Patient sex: F
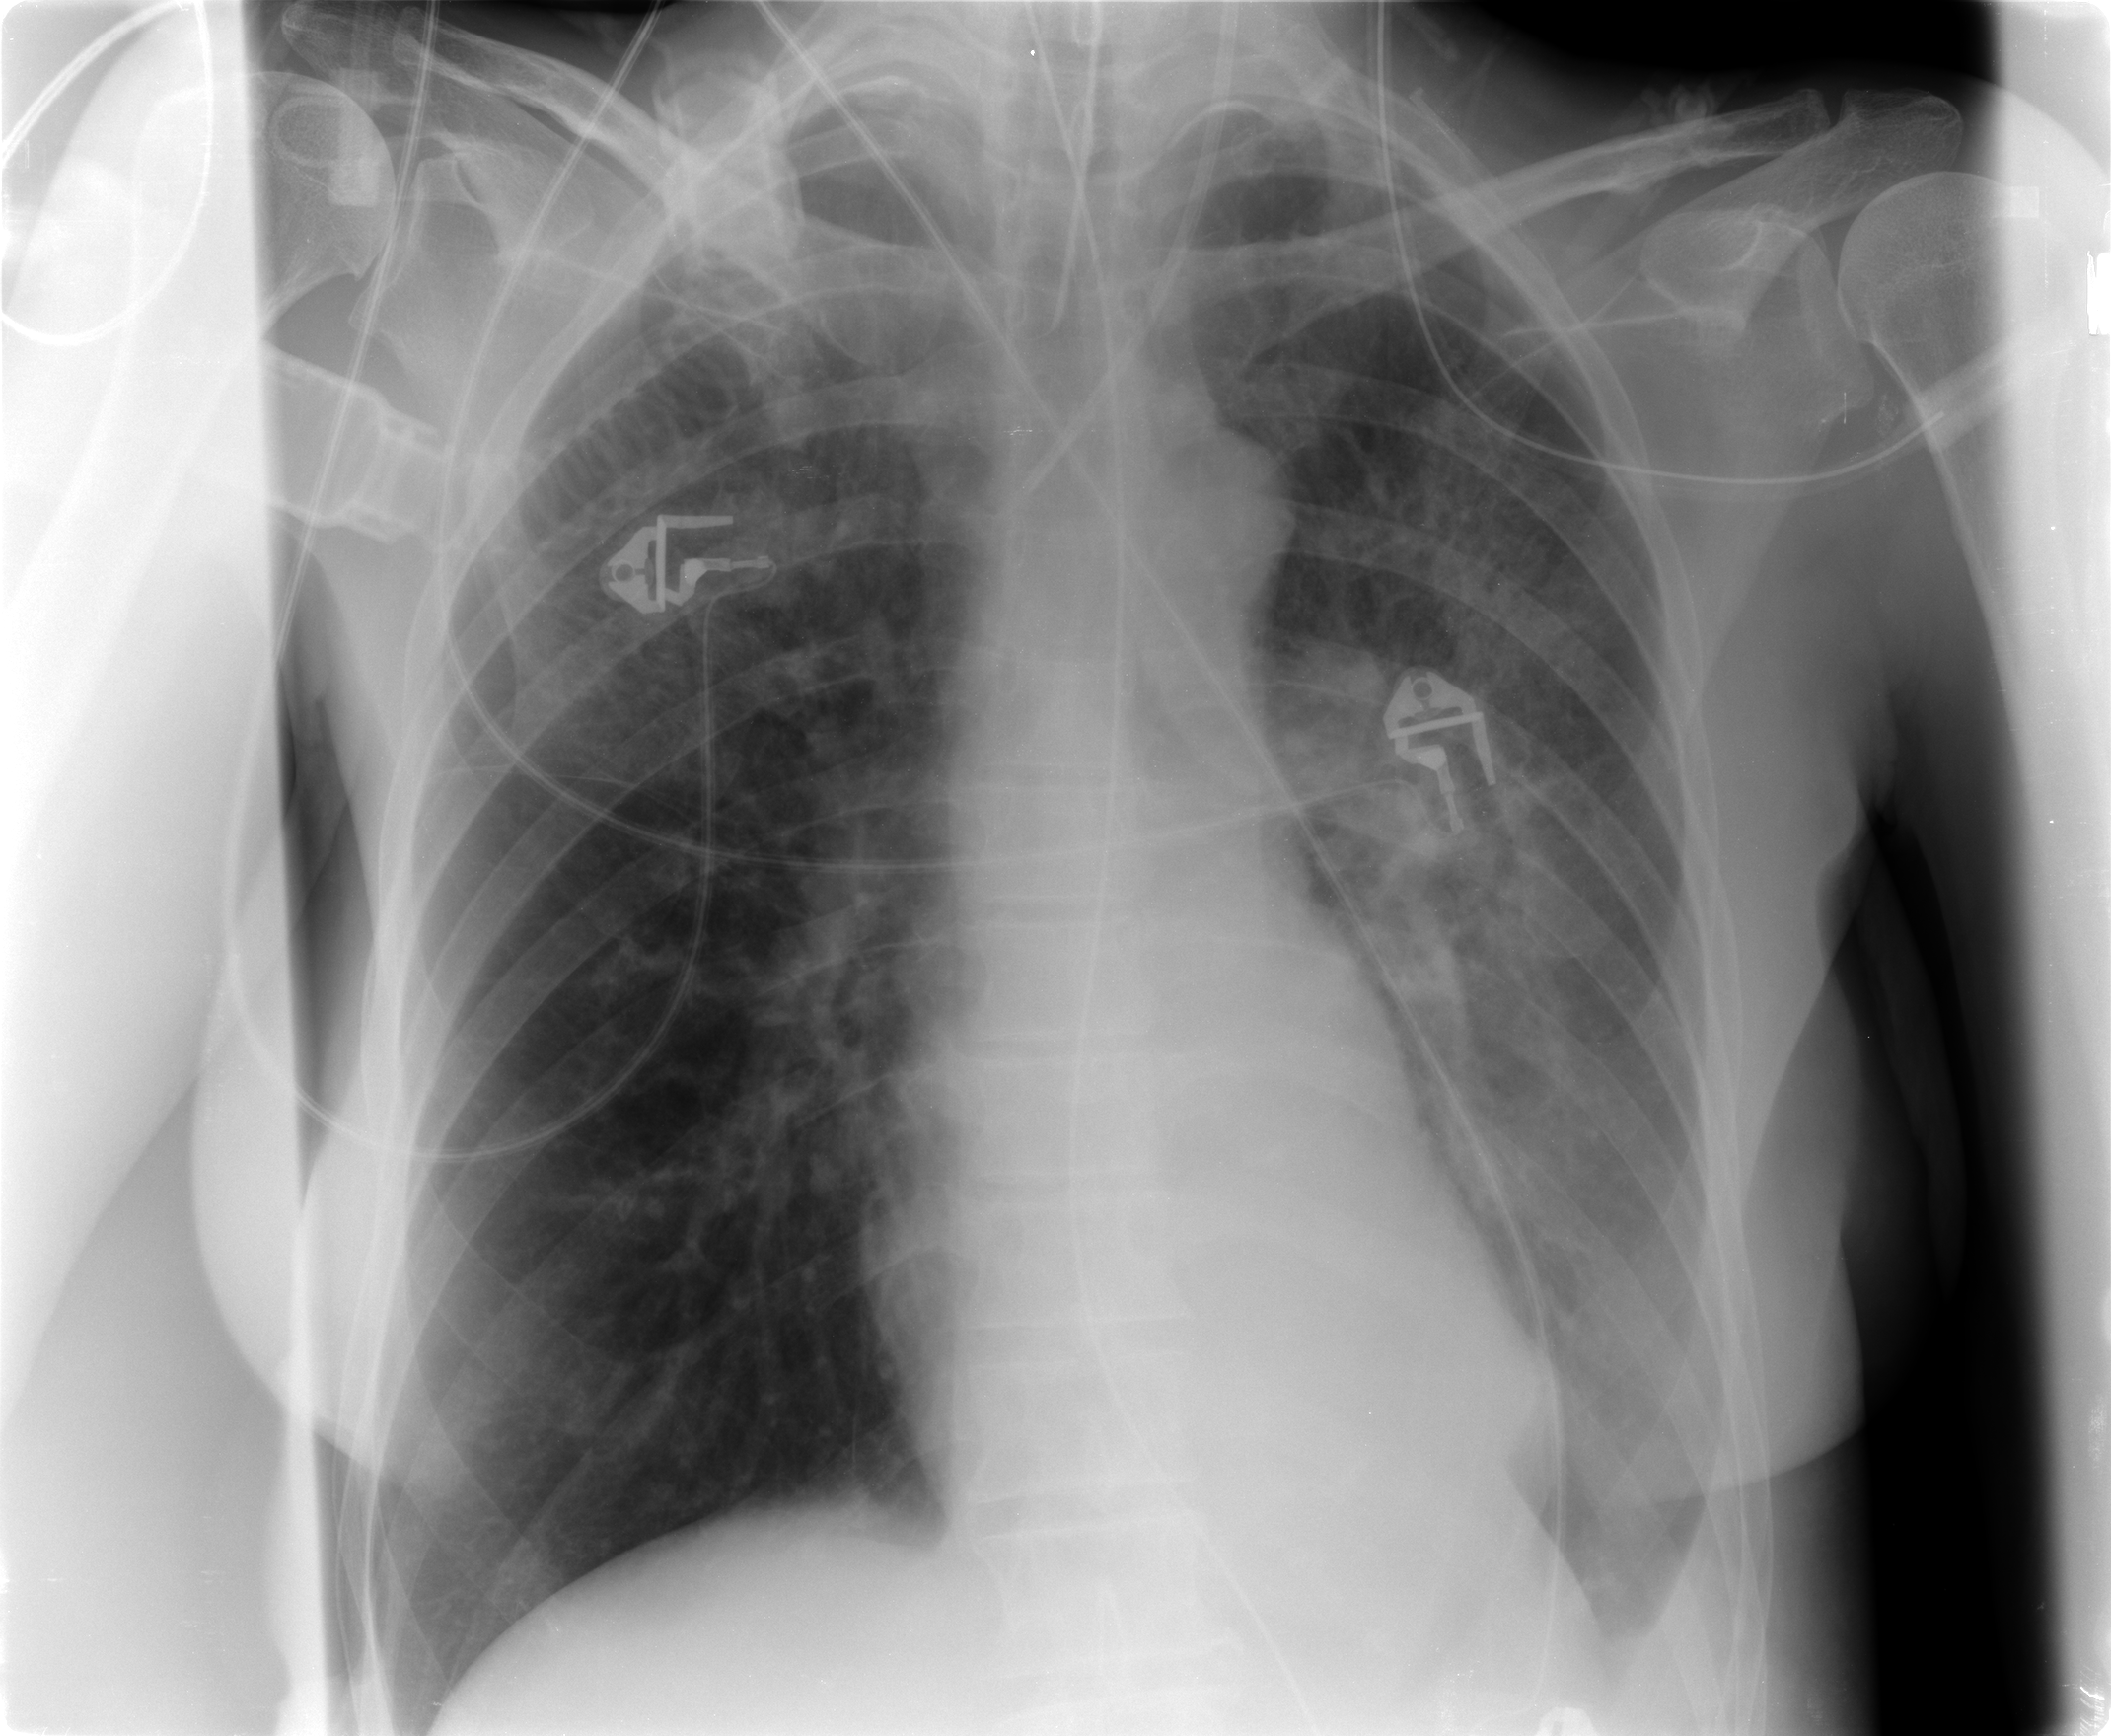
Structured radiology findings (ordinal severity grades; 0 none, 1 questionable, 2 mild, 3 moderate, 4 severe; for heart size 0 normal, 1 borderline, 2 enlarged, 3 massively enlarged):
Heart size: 0
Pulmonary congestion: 1
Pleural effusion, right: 0
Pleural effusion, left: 2
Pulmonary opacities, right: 0
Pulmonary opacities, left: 2
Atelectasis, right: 2
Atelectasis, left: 2